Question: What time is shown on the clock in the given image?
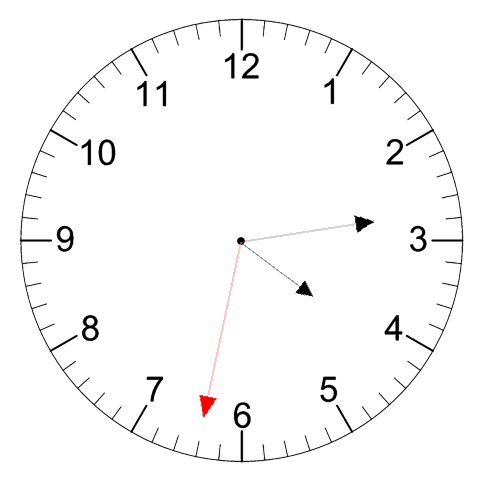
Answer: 04:13:32